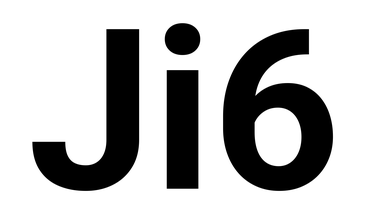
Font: Roboto_Bold